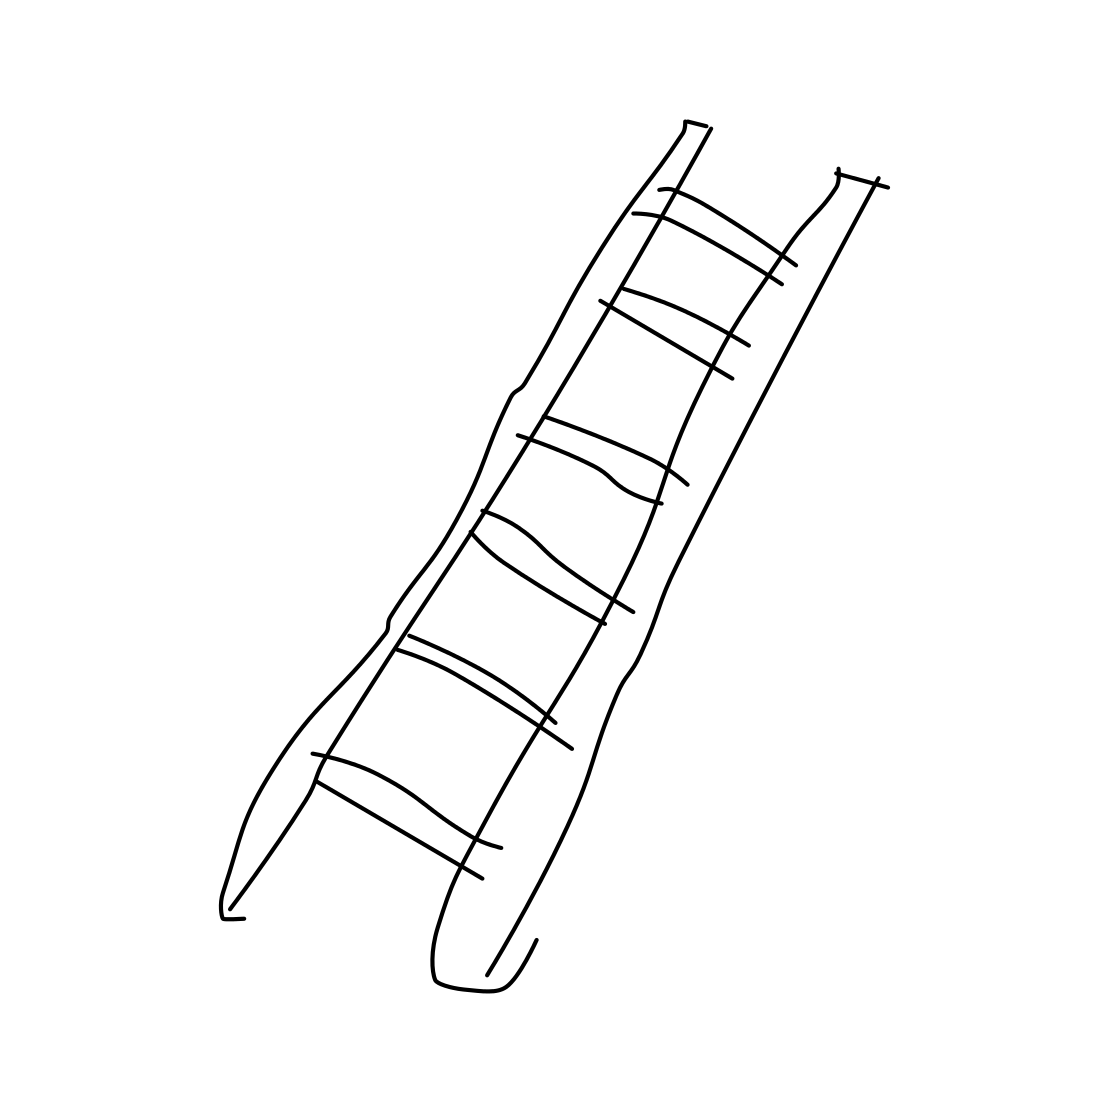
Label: ladder